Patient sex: M
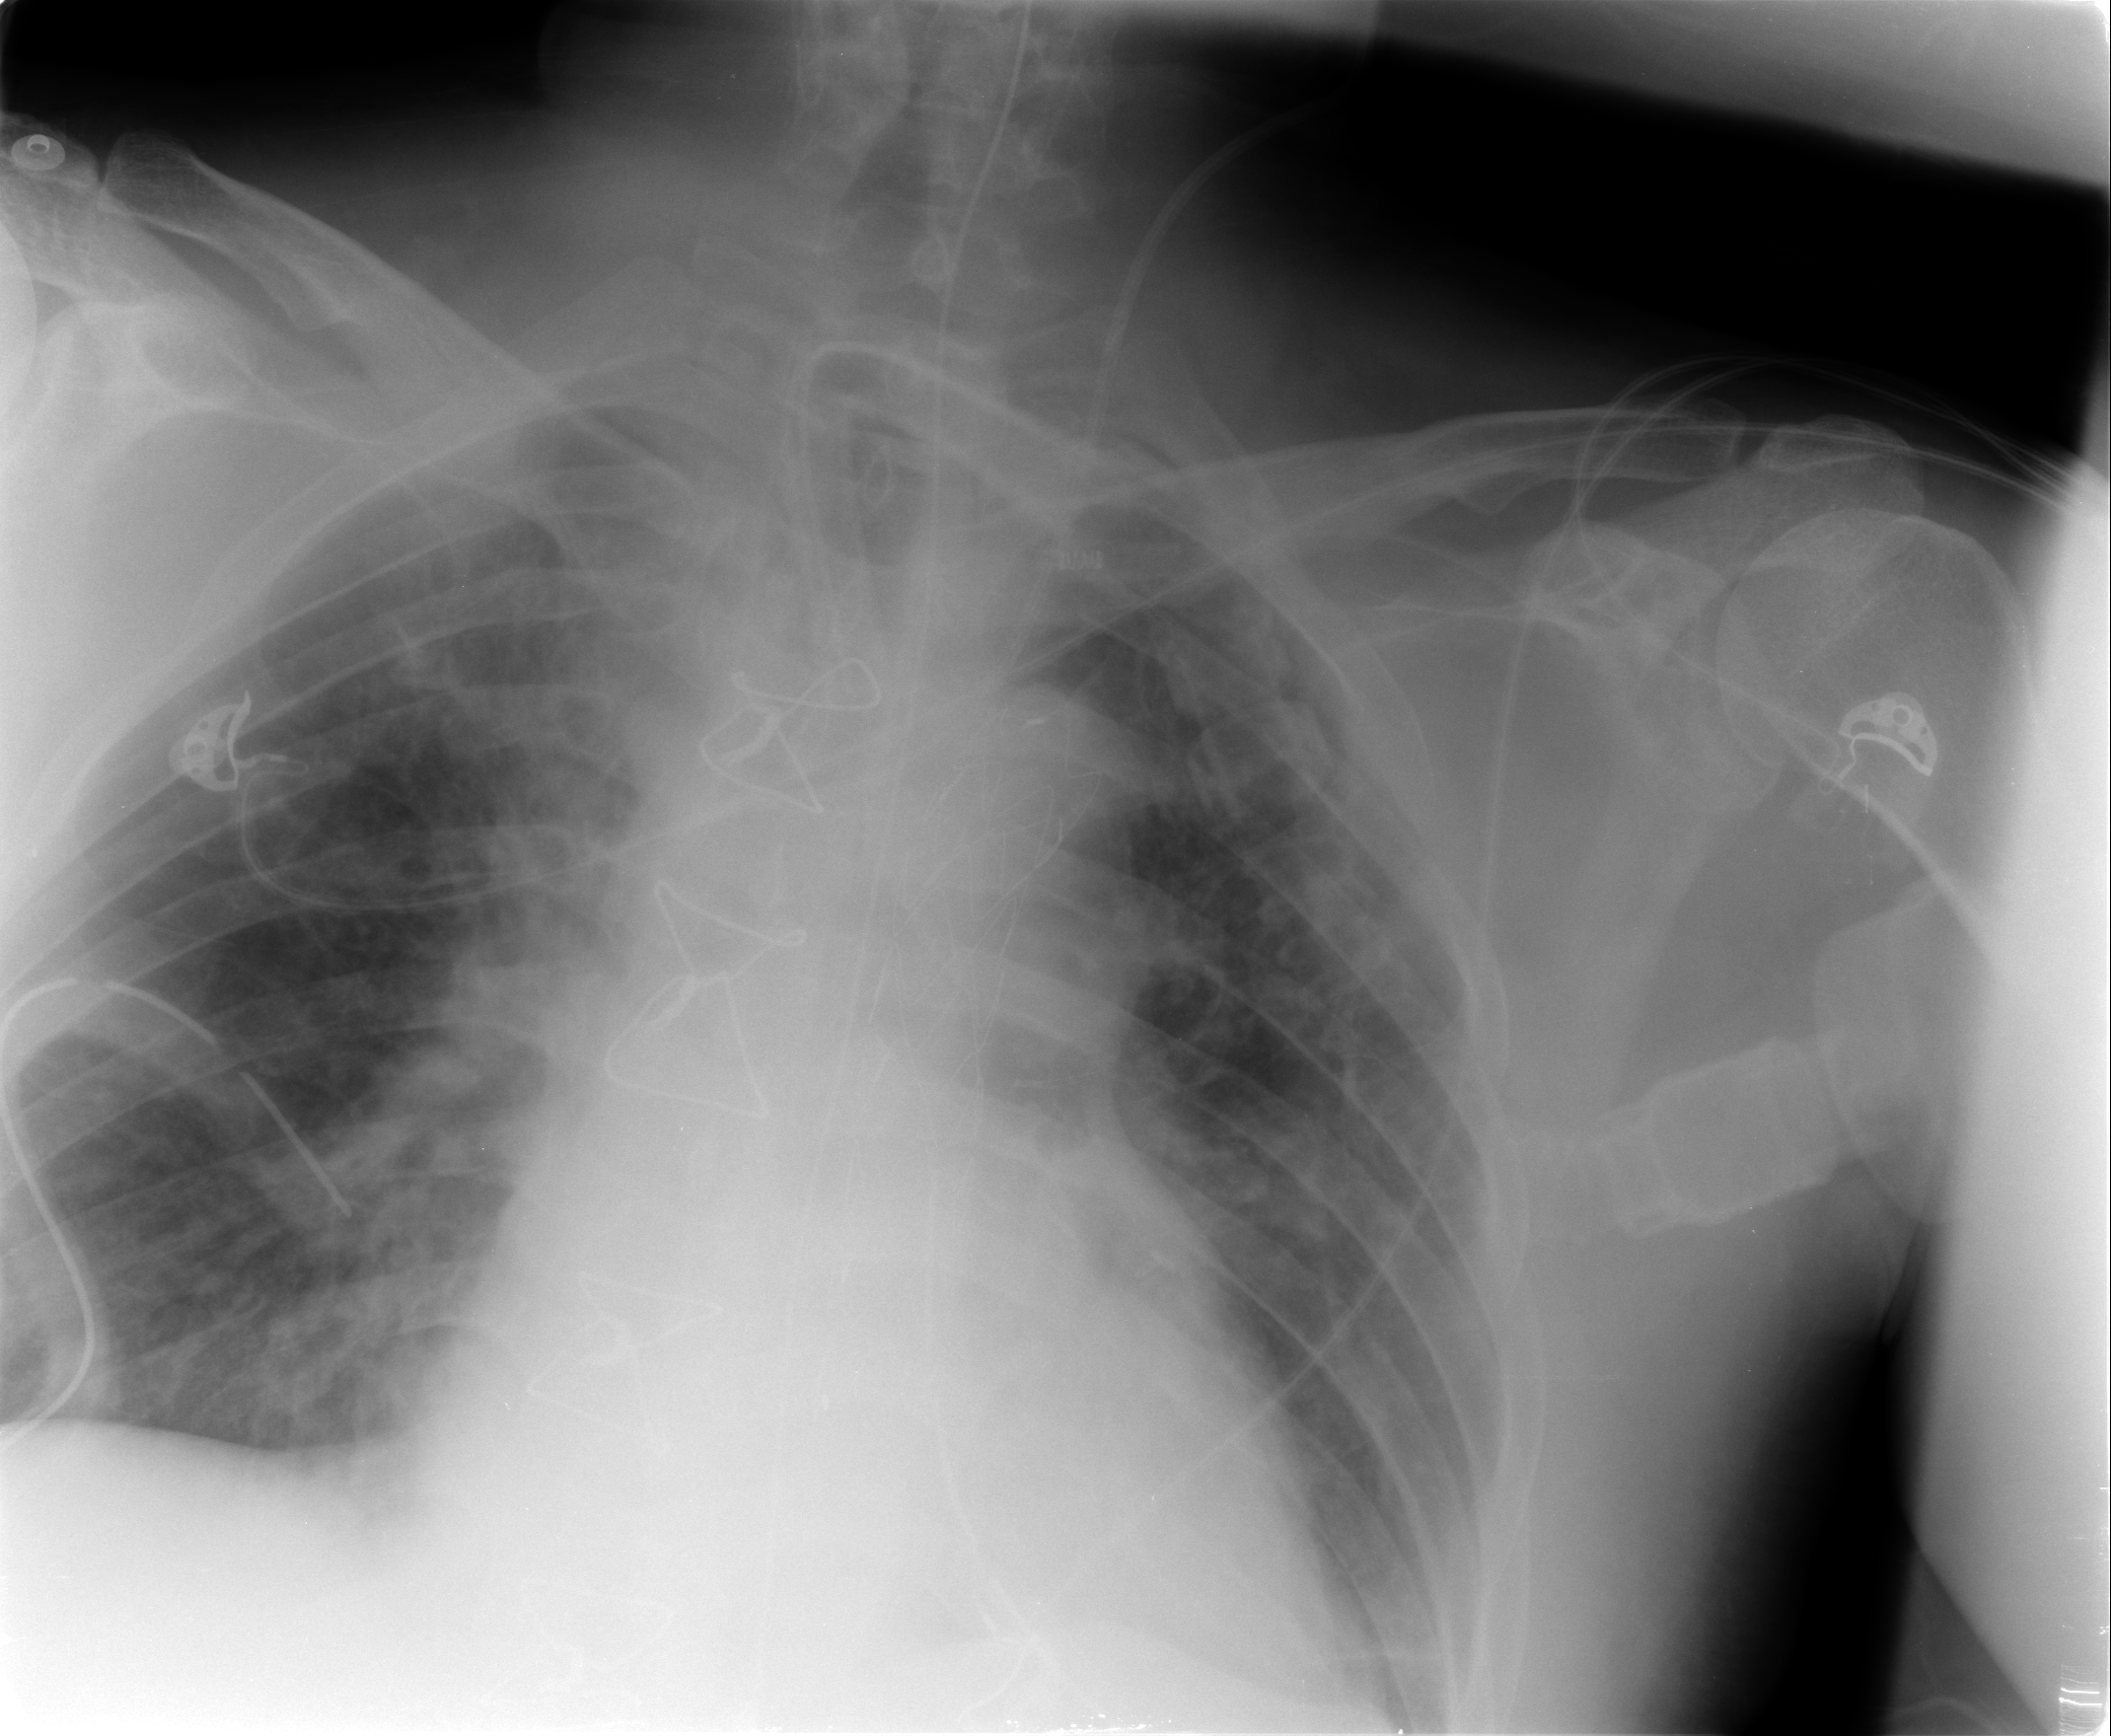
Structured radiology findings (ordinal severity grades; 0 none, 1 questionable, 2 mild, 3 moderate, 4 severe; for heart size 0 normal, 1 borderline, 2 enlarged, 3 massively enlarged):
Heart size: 2
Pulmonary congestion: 2
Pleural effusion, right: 0
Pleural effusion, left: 2
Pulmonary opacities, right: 1
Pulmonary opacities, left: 1
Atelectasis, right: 2
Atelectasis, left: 2